Question: I'm trying to figure out if it's possible to efficiently calculate the conditional entropy of a set of numbers using CUDA. You can calculate the conditional entropy by dividing an array into windows, then counting the number of matching subarrays/substrings for different lengths. For each subarray length, you calculate the entropy by adding together the matching subarray counts times the log of those counts. Then, whatever you get as the minimum entropy is the conditional entropy.
To give a more clear example of what I mean, here is full calculation:
1. The initial array is [1,2,3,5,1,2,5]. Assuming the window size is 3, this must be divided into five windows: [1,2,3], [2,3,5], [3,5,1], [5,1,2], and [1,2,5].
2. Next, looking at each window, we want to find the matching subarrays for each length.
3. The subarrays of length 1 are [1],[2],[3],[5],[1]. There are two 1s, and one of each other number. So the entropy is log(2)2 + 4(log(1)*1) = 0.6.
4. The subarrays of length 2 are [1,2], [2,3], [3,5], [5,1], and [1,2]. There are two [1,2]s, and four unique subarrays. The entropy is the same as length 1, log(2)2 + 4(log(1)*1) = 0.6.
5. The subarrays of length 3 are the full windows: [1,2,3], [2,3,5], [3,5,1], [5,1,2], and [1,2,5]. All five windows are unique, so the entropy is 5*(log(1)*1) = 0.
6. The minimum entropy is 0, meaning it is the conditional entropy for this array.
This can also be presented as a tree, where the counts at each node represent how many matches exist. The entropy for each subarray length is equivalent to the entropy for each level of the tree.

If possible, I'd like to perform this calculation on many arrays at once, and also perform the calculation itself in parallel. Does anyone have suggestions on how to accomplish this? Could thrust be useful? Please let me know if there is any additional information I should provide.
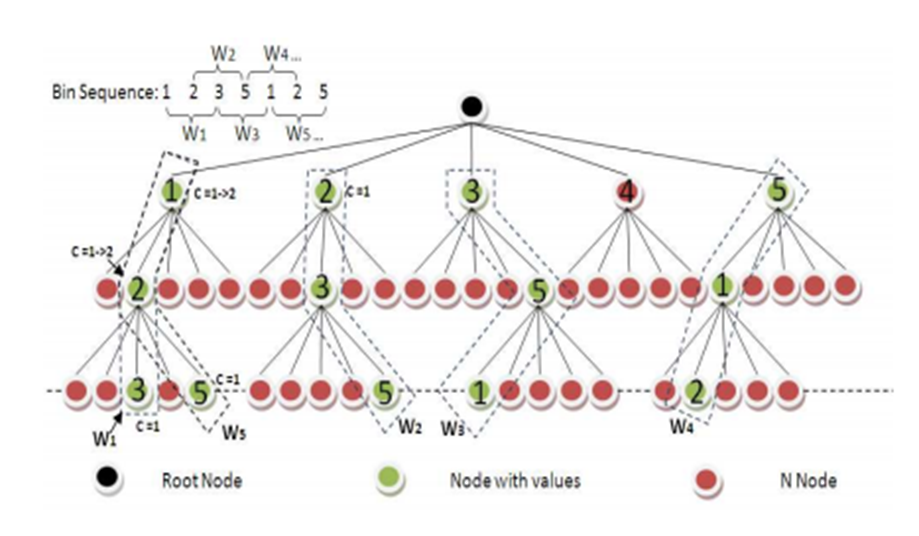
Answer: I tried solving your problem using thrust. It works, but it results in of thrust calls.
Since your input size is rather small, you should process multiple arrays in parallel.
However, doing this results in a lot of book-keeping effort, you will see this in the following code.
Your input range is limited to '[1,5]', which is equivalent to '[0,4]'. The general idea is that (theoretically) any tuple out of this range (e.g. '{1,2,3}' can be represented as a number in base 4 (e.g. '1+2*4+3*16 = 57').
In practice we are limited by the size of the integer type. For a 32bit unsigned integer this will lead to a maximum tuple size of '16'. This is also the maximum window size the following code can handle (changing to a 64bit unsigned integer will lead to a maximum tuple size of '32').
Let's assume the input data is structured like this:
We have '2' arrays we want to process in parallel, each array is of size '5' and window size is '3'.
'''
{{0,0,3,4,4},{0,2,1,1,3}}
'''
We can now generate all windows:
'''
{{0,0,3},{0,3,4},{3,4,4}},{{0,2,1},{2,1,1},{1,1,3}}
'''
Using a per tuple prefix sum and applying the aforementioned representation of each tuple as a single base-4 number, we get:
'''
{{0,0,48},{0,12,76},{3,19,83}},{{0,8,24},{2,6,22},{1,5,53}}
'''
Now we reorder the values so we have the numbers which represent a subarray of a specific length next to each other:
'''
{{0,0,3},{0,12,19},{48,76,83}},{0,2,1},{8,6,5},{24,22,53}}
'''
We then sort within each group:
'''
{{0,0,3},{0,12,19},{48,76,83}},{0,1,2},{5,6,8},{22,24,53}}
'''
Now we can count how often a number occurs in each group:
'''
2,1,1,1,1,1,1,1,1,1,1,1,1,1,1,1,1
'''
Applying the log-formula results in
'''
0.60206,0,0,0,0,0
'''
Now we fetch the minimum value per array:
'''
0,0
'''
---
'''
#include <thrust/device_vector.h>
#include <thrust/copy.h>
#include <thrust/transform.h>
#include <thrust/iterator/counting_iterator.h>
#include <thrust/iterator/zip_iterator.h>
#include <thrust/functional.h>
#include <thrust/random.h>
#include <iostream>
#include <thrust/tuple.h>
#include <thrust/reduce.h>
#include <thrust/scan.h>
#include <thrust/gather.h>
#include <thrust/sort.h>
#include <math.h>
#include <chrono>
#ifdef PRINT_ENABLED
#define PRINTER(name) print(#name, (name))
#else
#define PRINTER(name)
#endif
template <template <typename...> class V, typename T, typename ...Args>
void print(const char* name, const V<T,Args...> & v)
{
std::cout << name << ": ";
thrust::copy(v.begin(), v.end(), std::ostream_iterator<T>(std::cout, " "));
std::cout << std::endl;
}
template <typename Integer, Integer Min, Integer Max>
struct random_filler
{
__device__
Integer operator()(std::size_t index) const
{
thrust::default_random_engine rng;
thrust::uniform_int_distribution<Integer> dist(Min, Max);
rng.discard(index);
return dist(rng);
}
};
template <std::size_t ArraySize,
std::size_t ArrayCount,
std::size_t WindowSize,
typename T,
std::size_t WindowCount = ArraySize - (WindowSize-1),
std::size_t PerArrayCount = WindowSize * WindowCount>
__device__ __inline__
thrust::tuple<T,T,T,T> calc_indices(const T& i0)
{
const T i1 = i0 / PerArrayCount;
const T i2 = i0 % PerArrayCount;
const T i3 = i2 / WindowSize;
const T i4 = i2 % WindowSize;
return thrust::make_tuple(i1,i2,i3,i4);
}
template <typename Iterator,
std::size_t ArraySize,
std::size_t ArrayCount,
std::size_t WindowSize,
std::size_t WindowCount = ArraySize - (WindowSize-1),
std::size_t PerArrayCount = WindowSize * WindowCount,
std::size_t TotalCount = PerArrayCount * ArrayCount
>
class sliding_window
{
public:
typedef typename thrust::iterator_difference<Iterator>::type difference_type;
struct window_functor : public thrust::unary_function<difference_type,difference_type>
{
__host__ __device__
difference_type operator()(const difference_type& i0) const
{
auto t = calc_indices<ArraySize, ArrayCount,WindowSize>(i0);
return thrust::get<0>(t) * ArraySize + thrust::get<2>(t) + thrust::get<3>(t);
}
};
typedef typename thrust::counting_iterator<difference_type> CountingIterator;
typedef typename thrust::transform_iterator<window_functor, CountingIterator> TransformIterator;
typedef typename thrust::permutation_iterator<Iterator,TransformIterator> PermutationIterator;
typedef PermutationIterator iterator;
sliding_window(Iterator first) : first(first){}
iterator begin(void) const
{
return PermutationIterator(first, TransformIterator(CountingIterator(0), window_functor()));
}
iterator end(void) const
{
return begin() + TotalCount;
}
protected:
Iterator first;
};
template <std::size_t ArraySize,
std::size_t ArrayCount,
std::size_t WindowSize,
typename Iterator>
sliding_window<Iterator, ArraySize, ArrayCount, WindowSize>
make_sliding_window(Iterator first)
{
return sliding_window<Iterator, ArraySize, ArrayCount, WindowSize>(first);
}
template <typename KeyType,
std::size_t ArraySize,
std::size_t ArrayCount,
std::size_t WindowSize>
struct key_generator : thrust::unary_function<KeyType, thrust::tuple<KeyType,KeyType> >
{
__device__
thrust::tuple<KeyType,KeyType> operator()(std::size_t i0) const
{
auto t = calc_indices<ArraySize, ArrayCount,WindowSize>(i0);
return thrust::make_tuple(thrust::get<0>(t),thrust::get<2>(t));
}
};
template <typename Integer,
std::size_t Base,
std::size_t ArraySize,
std::size_t ArrayCount,
std::size_t WindowSize>
struct base_n : thrust::unary_function<thrust::tuple<Integer, Integer>, Integer>
{
__host__ __device__
Integer operator()(const thrust::tuple<Integer, Integer> t) const
{
const auto i = calc_indices<ArraySize, ArrayCount, WindowSize>(thrust::get<0>(t));
// ipow could be optimized by precomputing a lookup table at compile time
const auto result = thrust::get<1>(t)*ipow(Base, thrust::get<3>(i));
return result;
}
// taken from http://stackoverflow.com/a/1<PHONE>
__host__ __device__ __inline__
Integer ipow(Integer base, Integer exp) const
{
Integer result = 1;
while (exp)
{
if (exp & 1)
result *= base;
exp >>= 1;
base *= base;
}
return result;
}
};
template <std::size_t ArraySize,
std::size_t ArrayCount,
std::size_t WindowSize,
typename T,
std::size_t WindowCount = ArraySize - (WindowSize-1),
std::size_t PerArrayCount = WindowSize * WindowCount>
__device__ __inline__
thrust::tuple<T,T,T,T> calc_sort_indices(const T& i0)
{
const T i1 = i0 % PerArrayCount;
const T i2 = i0 / PerArrayCount;
const T i3 = i1 % WindowCount;
const T i4 = i1 / WindowCount;
return thrust::make_tuple(i1,i2,i3,i4);
}
template <typename Integer,
std::size_t ArraySize,
std::size_t ArrayCount,
std::size_t WindowSize,
std::size_t WindowCount = ArraySize - (WindowSize-1),
std::size_t PerArrayCount = WindowSize * WindowCount>
struct pre_sort : thrust::unary_function<Integer, Integer>
{
__device__
Integer operator()(Integer i0) const
{
auto t = calc_sort_indices<ArraySize, ArrayCount,WindowSize>(i0);
const Integer i_result = ( thrust::get<2>(t) * WindowSize + thrust::get<3>(t) ) + thrust::get<1>(t) * PerArrayCount;
return i_result;
}
};
template <typename Integer,
std::size_t ArraySize,
std::size_t ArrayCount,
std::size_t WindowSize,
std::size_t WindowCount = ArraySize - (WindowSize-1),
std::size_t PerArrayCount = WindowSize * WindowCount>
struct generate_sort_keys : thrust::unary_function<Integer, Integer>
{
__device__
thrust::tuple<Integer,Integer> operator()(Integer i0) const
{
auto t = calc_sort_indices<ArraySize, ArrayCount,WindowSize>(i0);
return thrust::make_tuple( thrust::get<1>(t), thrust::get<3>(t));
}
};
template<typename... Iterators>
__host__ __device__
thrust::zip_iterator<thrust::tuple<Iterators...>> zip(Iterators... its)
{
return thrust::make_zip_iterator(thrust::make_tuple(its...));
}
struct calculate_log : thrust::unary_function<std::size_t, float>
{
__host__ __device__
float operator()(std::size_t i) const
{
return i*log10f(i);
}
};
int main()
{
typedef int Integer;
typedef float Real;
const std::size_t array_count = ARRAY_COUNT;
const std::size_t array_size = ARRAY_SIZE;
const std::size_t window_size = WINDOW_SIZE;
const std::size_t window_count = array_size - (window_size-1);
const std::size_t input_size = array_count * array_size;
const std::size_t base = 4;
thrust::device_vector<Integer> input_arrays(input_size);
thrust::counting_iterator<Integer> counting_it(0);
thrust::transform(counting_it,
counting_it + input_size,
input_arrays.begin(),
random_filler<Integer,0,base>());
PRINTER(input_arrays);
const int runs = 100;
auto start = std::chrono::high_resolution_clock::now();
for (int k = 0 ; k < runs; ++k)
{
auto sw = make_sliding_window<array_size, array_count, window_size>(input_arrays.begin());
const std::size_t total_count = window_size * window_count * array_count;
thrust::device_vector<Integer> result(total_count);
thrust::copy(sw.begin(), sw.end(), result.begin());
PRINTER(result);
auto ti_begin = thrust::make_transform_iterator(counting_it, key_generator<Integer, array_size, array_count, window_size>());
auto base_4_ti = thrust::make_transform_iterator(zip(counting_it, sw.begin()), base_n<Integer, base, array_size, array_count, window_size>());
thrust::inclusive_scan_by_key(ti_begin, ti_begin+total_count, base_4_ti, result.begin());
PRINTER(result);
thrust::device_vector<Integer> result_2(total_count);
auto ti_pre_sort = thrust::make_transform_iterator(counting_it, pre_sort<Integer, array_size, array_count, window_size>());
thrust::gather(ti_pre_sort,
ti_pre_sort+total_count,
result.begin(),
result_2.begin());
PRINTER(result_2);
thrust::device_vector<Integer> sort_keys_1(total_count);
thrust::device_vector<Integer> sort_keys_2(total_count);
auto zip_begin = zip(sort_keys_1.begin(),sort_keys_2.begin());
thrust::transform(counting_it,
counting_it+total_count,
zip_begin,
generate_sort_keys<Integer, array_size, array_count, window_size>());
thrust::stable_sort_by_key(result_2.begin(), result_2.end(), zip_begin);
thrust::stable_sort_by_key(zip_begin, zip_begin+total_count, result_2.begin());
PRINTER(result_2);
thrust::device_vector<Integer> key_counts(total_count);
thrust::device_vector<Integer> sort_keys_1_reduced(total_count);
thrust::device_vector<Integer> sort_keys_2_reduced(total_count);
// count how often each sub array occurs
auto zip_count_begin = zip(sort_keys_1.begin(), sort_keys_2.begin(), result_2.begin());
auto new_end = thrust::reduce_by_key(zip_count_begin,
zip_count_begin + total_count,
thrust::constant_iterator<Integer>(1),
zip(sort_keys_1_reduced.begin(), sort_keys_2_reduced.begin(), thrust::make_discard_iterator()),
key_counts.begin()
);
std::size_t new_size = new_end.second - key_counts.begin();
key_counts.resize(new_size);
sort_keys_1_reduced.resize(new_size);
sort_keys_2_reduced.resize(new_size);
PRINTER(key_counts);
PRINTER(sort_keys_1_reduced);
PRINTER(sort_keys_2_reduced);
auto log_ti = thrust::make_transform_iterator (key_counts.begin(), calculate_log());
thrust::device_vector<Real> log_result(new_size);
auto zip_keys_reduced_begin = zip(sort_keys_1_reduced.begin(), sort_keys_2_reduced.begin());
auto log_end = thrust::reduce_by_key(zip_keys_reduced_begin,
zip_keys_reduced_begin + new_size,
log_ti,
zip(sort_keys_1.begin(),thrust::make_discard_iterator()),
log_result.begin()
);
std::size_t final_size = log_end.second - log_result.begin();
log_result.resize(final_size);
sort_keys_1.resize(final_size);
PRINTER(log_result);
thrust::device_vector<Real> final_result(final_size);
auto final_end = thrust::reduce_by_key(sort_keys_1.begin(),
sort_keys_1.begin() + final_size,
log_result.begin(),
thrust::make_discard_iterator(),
final_result.begin(),
thrust::equal_to<Integer>(),
thrust::minimum<Real>()
);
final_result.resize(final_end.second-final_result.begin());
PRINTER(final_result);
}
auto duration = std::chrono::duration_cast<std::chrono::milliseconds>(std::chrono::high_resolution_clock::now() - start);
std::cout << "took " << duration.count()/runs << "milliseconds" << std::endl;
return 0;
}
'''
'''
nvcc -std=c++11 conditional_entropy.cu -o benchmark -DARRAY_SIZE=1000 -DARRAY_COUNT=1000 -DWINDOW_SIZE=10 && ./benchmark
'''
This configuration takes 133 milliseconds on my GPU (GTX 680), so around 0.1 milliseconds per array.
The implementation can definitely be optimized, e.g. using a precomputed lookup table for the base-4 conversion and maybe some of the thrust calls can be avoided.